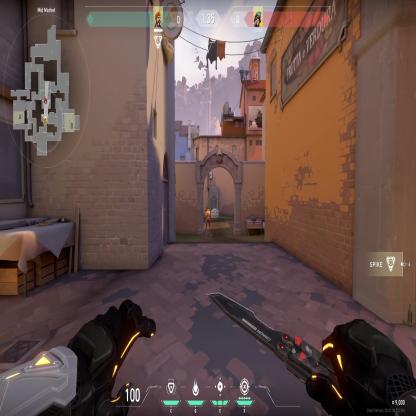
Label: enemy